Question: I have a fragment which I am using as a navigational menu between my activities.

Each of the icons is in a seperate linearlayout with its own ID. I'm trying to implement an onclick listener in the fragment for each linearlayout so that when it is clicked the appropriate activity is opened and the background of the linear layout as well as the image in the imageview are changed to signify the click. However when I click on the linearlayout nothing happens. I already set the clickable attribute to true so that is not the issue. This is my code:
'''
public View onCreateView(LayoutInflater inflater, ViewGroup container,
Bundle savedInstanceState) {
// Inflate the layout for this fragment
return inflater.inflate(R.layout.fragment_menu, container, false);
}
// TODO: Rename method, update argument and hook method into UI event
public void onButtonPressed(Uri uri) {
if (mListener != null) {
mListener.onFragmentInteraction(uri);
}
LinearLayout betslayout = (LinearLayout) this.getView().findViewById(R.id.betnowlayout);
betslayout.setOnClickListener(new View.OnClickListener() {
@Override
public void onClick(View v) {
LinearLayout layout = (LinearLayout) v;
layout.setBackgroundResource(R.drawable.selected);
ImageView image = (ImageView) layout.findViewById(R.id.betnowimageview);
image.setImageResource(R.drawable.footballsell);
LinearLayout parent = (LinearLayout) v.getParent();
LinearLayout mybetslayout = (LinearLayout) parent.findViewById(R.id.viewbetslayout);
LinearLayout rankingslayout = (LinearLayout) parent.findViewById(R.id.rankingslayout);
LinearLayout coinfrenzylayout = (LinearLayout) parent.findViewById(R.id.coinfrenzylayout);
LinearLayout shoplayout = (LinearLayout) parent.findViewById(R.id.shoplayout);
mybetslayout.setBackgroundResource(R.drawable.notselected);
rankingslayout.setBackgroundResource(R.drawable.notselected);
coinfrenzylayout.setBackgroundResource(R.drawable.notselected);
shoplayout.setBackgroundResource(R.drawable.notselected);
ImageView mybetsimage = (ImageView) mybetslayout.findViewById(R.id.betnowimageview);
ImageView rankingsimage = (ImageView) rankingslayout.findViewById(R.id.rankingsimageview);
ImageView coinfrenzyimage = (ImageView) coinfrenzylayout.findViewById(R.id.coinfrenzyimageview);
ImageView shopimage = (ImageView) shoplayout.findViewById(R.id.shopimageview);
mybetsimage.setImageResource(R.drawable.chipp);
rankingsimage.setImageResource(R.drawable.medal);
coinfrenzyimage.setImageResource(R.drawable.clover);
shopimage.setImageResource(R.drawable.moneybag);
Intent i = new Intent(getActivity(),AllGameslistActivity.class);
startActivity(i);
getActivity().finish();
}
});
}
'''
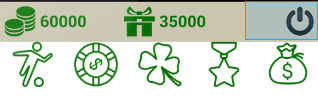
Answer: The problem was in this line of code
'return inflater.inflate(R.layout.fragment_menu, container, false);'
It should instead be : 'return myfragment;'
This is the proper way to do this:
'''
public View onCreateView(LayoutInflater inflater, ViewGroup container,
Bundle savedInstanceState) {
// Inflate the layout for this fragment
View myfragment = inflater.inflate(R.layout.fragment_menu, container, false);
// TODO: Rename method, update argument and hook method into UI event
LinearLayout betslayout = (LinearLayout) myfragment.findViewById(R.id.betnowlayout);
betslayout.setOnClickListener(new View.OnClickListener() {
@Override
public void onClick(View v) {
Log.d("isitworkign", "yesyes");
LinearLayout layout = (LinearLayout) v;
layout.setBackgroundResource(R.drawable.selected);
ImageView image = (ImageView) layout.findViewById(R.id.betnowimageview);
image.setImageResource(R.drawable.footballsell);
LinearLayout parent = (LinearLayout) v.getParent();
LinearLayout mybetslayout = (LinearLayout) parent.findViewById(R.id.viewbetslayout);
LinearLayout rankingslayout = (LinearLayout) parent.findViewById(R.id.rankingslayout);
LinearLayout coinfrenzylayout = (LinearLayout) parent.findViewById(R.id.coinfrenzylayout);
LinearLayout shoplayout = (LinearLayout) parent.findViewById(R.id.shoplayout);
mybetslayout.setBackgroundResource(R.drawable.notselected);
rankingslayout.setBackgroundResource(R.drawable.notselected);
coinfrenzylayout.setBackgroundResource(R.drawable.notselected);
shoplayout.setBackgroundResource(R.drawable.notselected);
ImageView mybetsimage = (ImageView) parent.findViewById(R.id.viewbetsimageview);
ImageView rankingsimage = (ImageView) parent.findViewById(R.id.rankingsimageview);
ImageView coinfrenzyimage = (ImageView) parent.findViewById(R.id.coinfrenzyimageview);
ImageView shopimage = (ImageView) parent.findViewById(R.id.shopimageview);
mybetsimage.setImageResource(R.drawable.chipp);
rankingsimage.setImageResource(R.drawable.medal);
coinfrenzyimage.setImageResource(R.drawable.clover);
shopimage.setImageResource(R.drawable.moneybag);
Intent i = new Intent(getActivity(), AllGameslistActivity.class);
startActivity(i);
getActivity().finish();
}
});
return myfragment;
}
'''